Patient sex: F
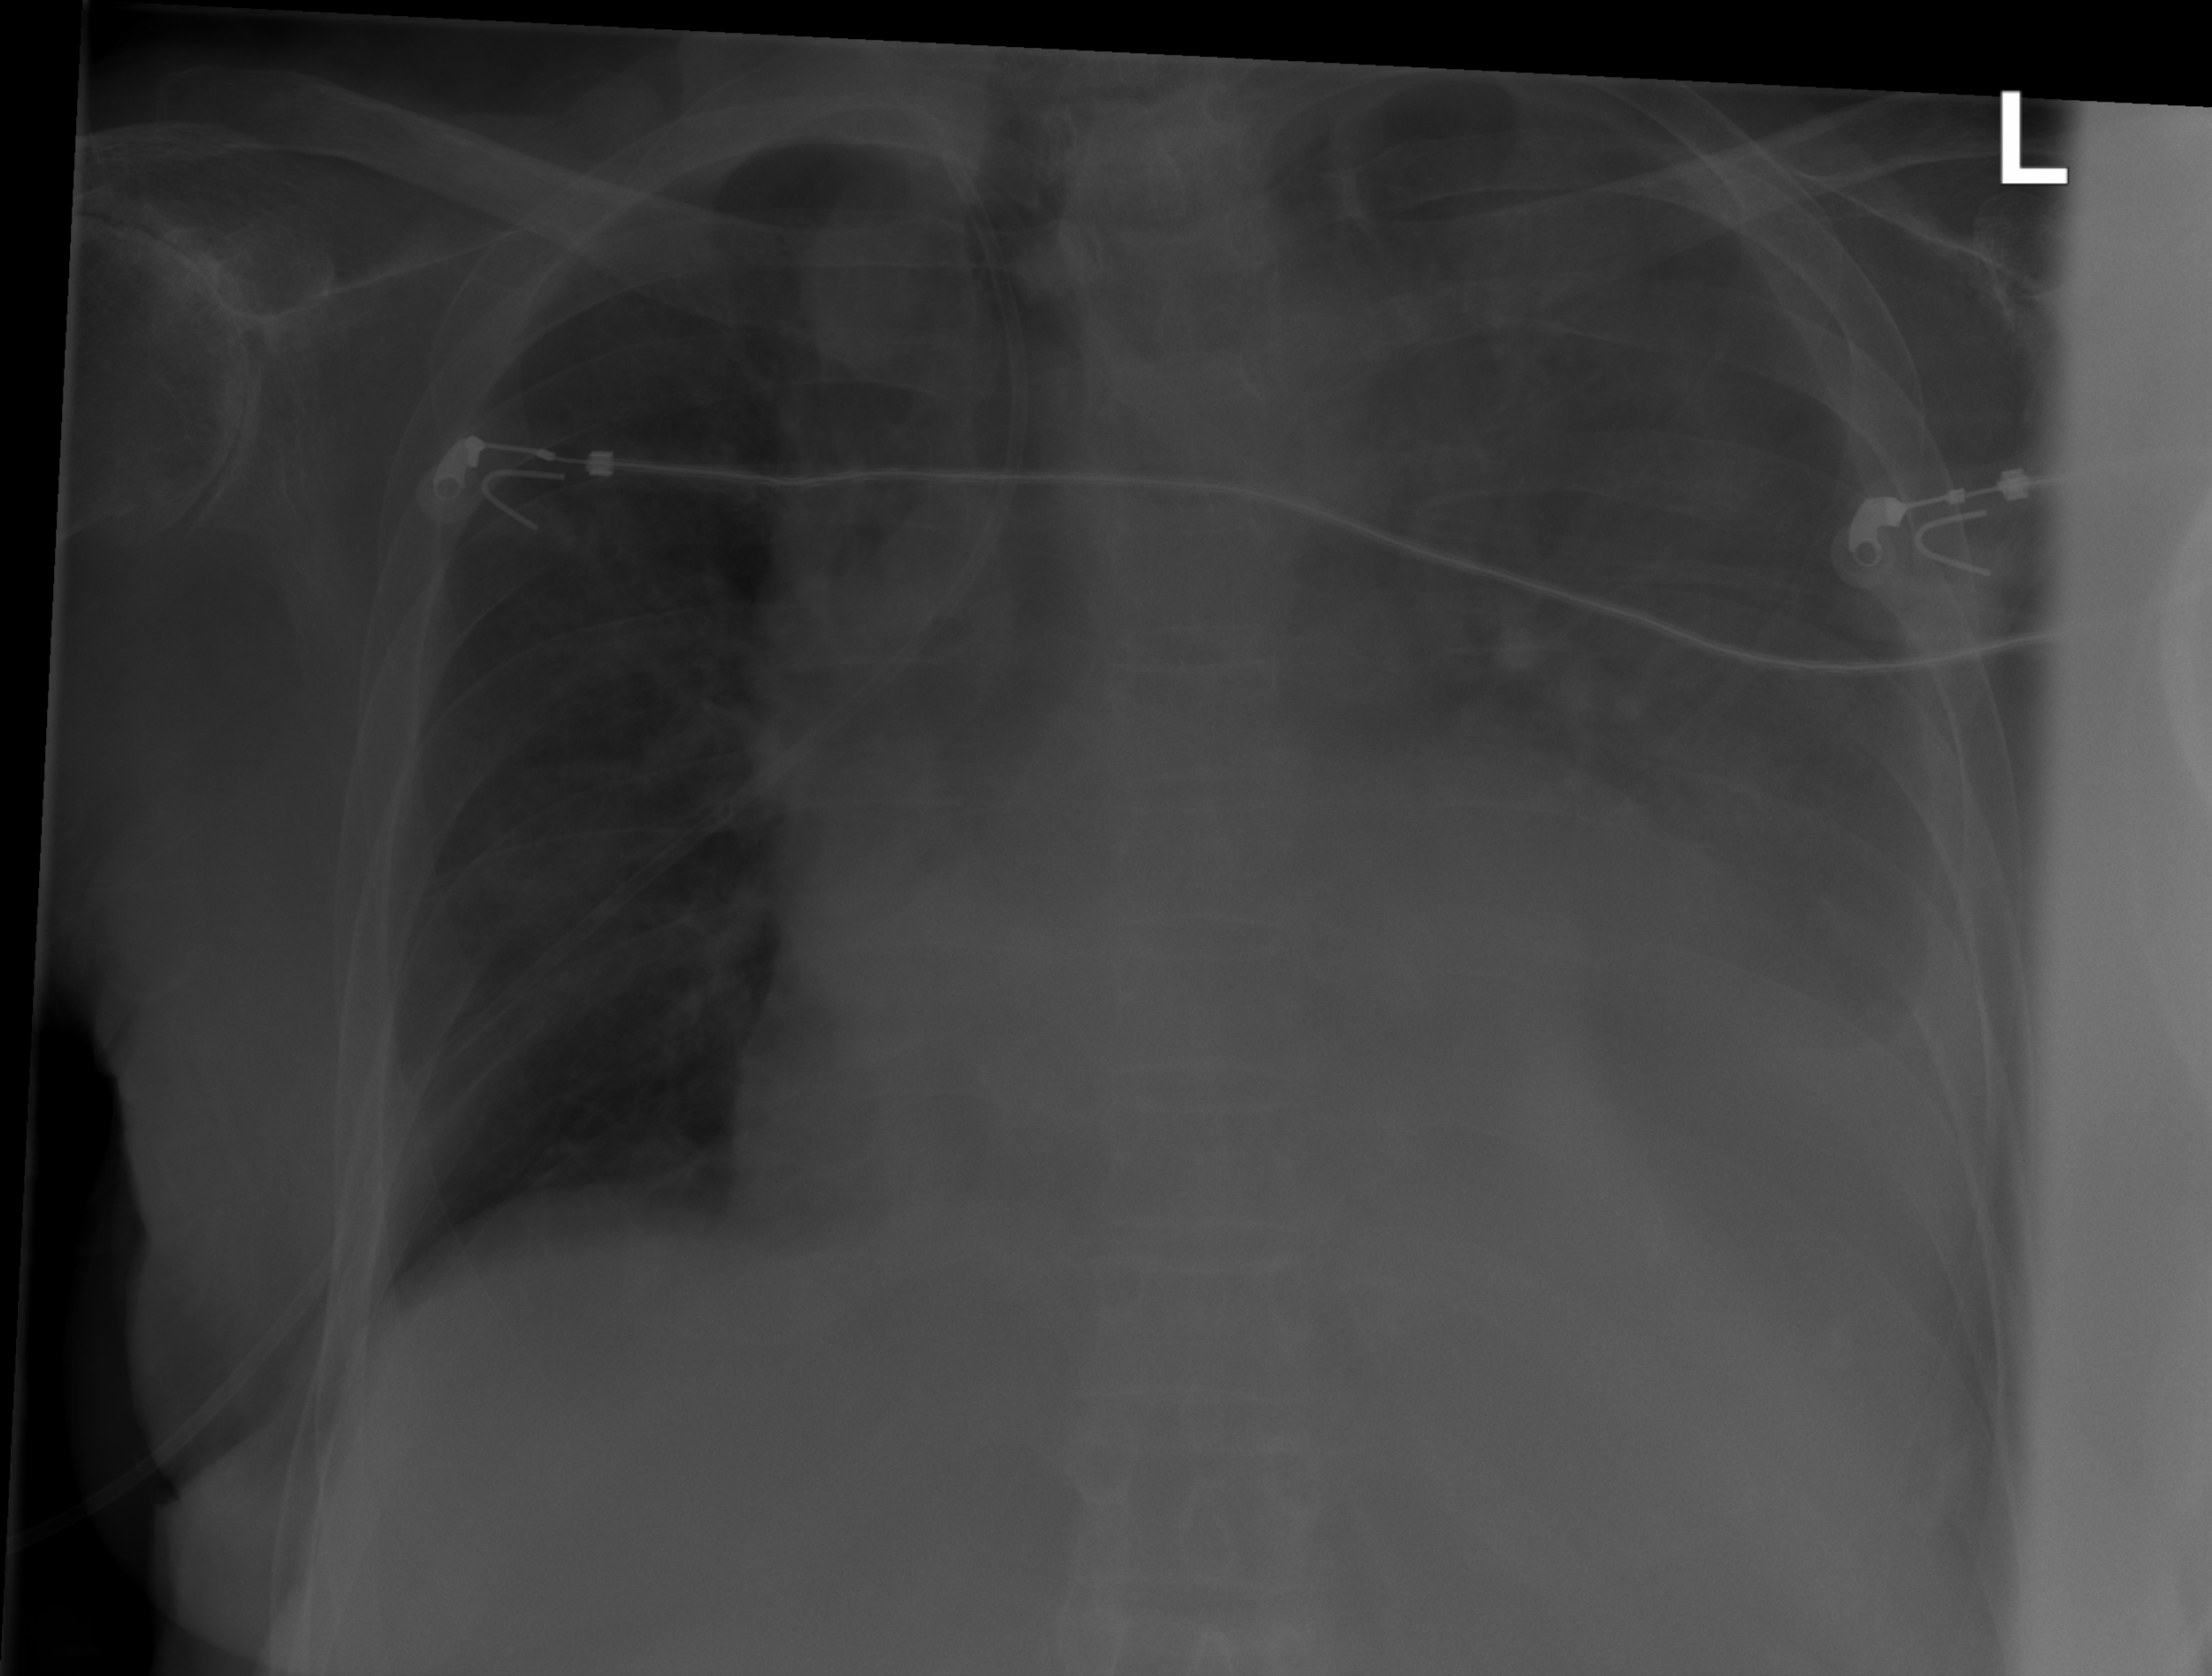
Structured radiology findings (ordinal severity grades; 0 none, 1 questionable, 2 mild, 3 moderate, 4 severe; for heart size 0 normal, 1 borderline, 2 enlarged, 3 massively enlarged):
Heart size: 2
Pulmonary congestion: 0
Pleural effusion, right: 1
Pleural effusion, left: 3
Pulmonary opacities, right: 0
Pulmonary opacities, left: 0
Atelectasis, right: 0
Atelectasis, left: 3